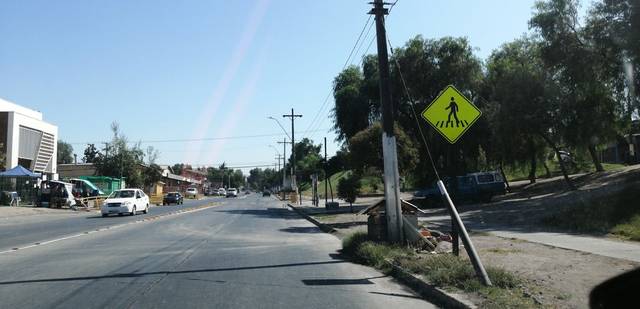
Region: Chile
Coordinates: -33.448, -70.762